Question: C# windows form here. And I know this database structure is possibly as bad as the kraken but it's what I have to work with. Table in the database houses Question and field names that are associated with that question. So for example, if the Question was List 5 reasons you came in today. The fieldnames would be something along the lines of reason1, reason2, reason3, reason4, reason5. Just for further example, this may paint the picture better of how this is setup
'''
PollQuestion ----------- FieldName
5 reasons you cam in? reason1
reason2
reason3
reason4
reason5
Fav video you saw? favorVideo
Three improvements? improve1
improve2
improve3
'''
Aite, so I need the fieldNames to line up on one line with there corresponding Poll Questions so it should read like this
'''
PollQusetion1 --- reason1 reason2 reason3 reason4 reason5
PollQuestion2 ---- favorVideo
PollQuestion3 ---- improve1 improve2 improve3
'''
I am polling the database and storing the poll questions & fieldnames in two separate list variables, then outputting to a flowlayout panel. I was trying to use the logic of this to keep the fieldnames on the same lines as pollquestion but it isn't working as needed.
'''
if (pollquestion != "") { flowlayoutpanel1.SetFlowBreak(fieldname, true); }
'''
However, that isn't giving me the desired output. Can someone with more experience on this matter, please assist me? And if further coding is needed, I can produce that as well. Thanks in advance to all who view, and provide insight!
EDIT ---- 111
This is the output the if statement gives me -
'''
PollQusetion1 --- reason1 reason2 reason3 reason4 reason5 PollQuestion2 ---- favorVideo
PollQuestion3 ---- improve1 improve2 improve3
'''
EDIT ------ 2222
This is an image of what I was referencing of how the if() statement works. I need all the textboxes to be on the one line, then starting with the 2nd Label Test Text & texbox to be on it's own line.

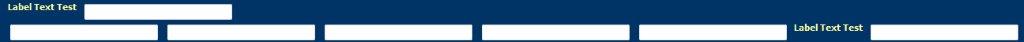
Answer: I think you should maybe try to use a 'TableLayoutPanel' combined with a 'Panel'.
So starting with the table layout you create with two columns and as many rows as questions are there. In the first column you put a label (multiline, Dock = Fill) where you enter your question text. In the second column you put a panel (also fill docked) where you insert all the text boxes (or checkboxes, radio buttons, etc) you like, but with Dock = Top.
The next hard part is to determine the heigth of each row. This can be accomplished by simply counting the number of field names per question and multiply it with some magic number each option occupies (e.g. 20px) plus some little padding (maybe 5px).